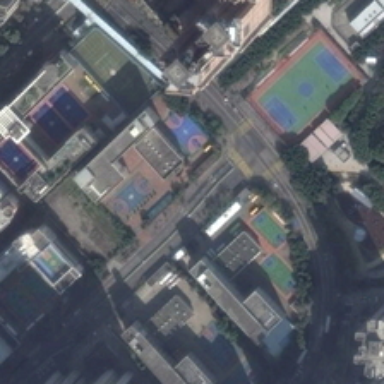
Many buildings with playground and several green trees are in a school .